八年级 · 组合几何学
如图, 已知: $\angle M O N=30^{\circ}$, 点 $A_{1} 、 A_{2} 、 A_{3}$ 在射线 $0 N$ 上, 点 $B_{1} 、 B_{2} 、 B_{3} \cdots$. .在射线 $0 M$ 上, $\triangle A_{1} B_{1} A_{2} . \triangle A_{2} B_{2} A_{3} 、 \triangle A_{3} B_{3} A_{4} \cdots \cdots$ 均为等边三角形,若 $0 A_{1}=1$, 则 $\triangle A_{6} B_{B} A_{7}$ 的边长为 $(\quad)$.

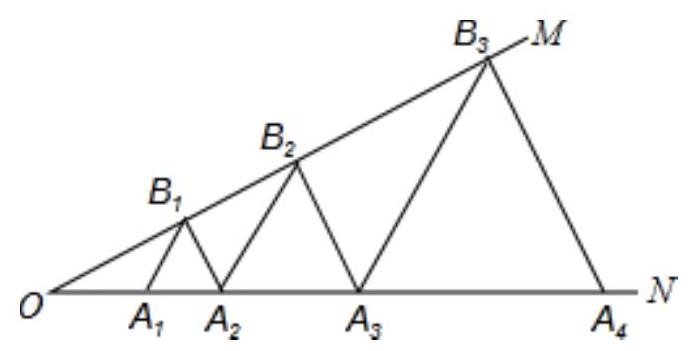
6
B. 12
C. 32
D. 64
答案: C